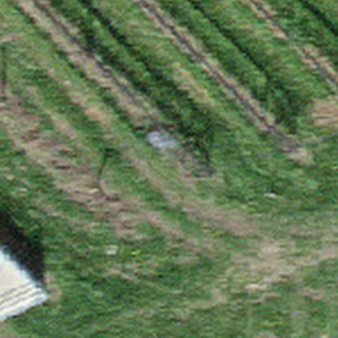
Label: other